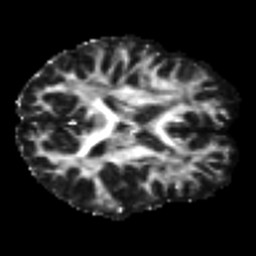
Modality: FA
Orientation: axial
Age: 37
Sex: female
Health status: healthy
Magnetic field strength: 3 T
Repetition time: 8.4 s
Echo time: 0.0926 s